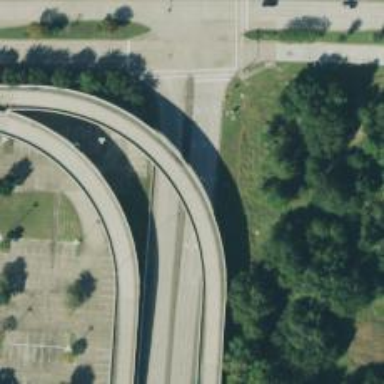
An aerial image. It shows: Viaduct bridge over motorway link.